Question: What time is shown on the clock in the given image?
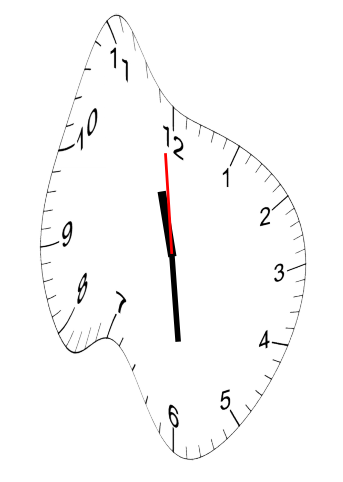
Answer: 11:28:59